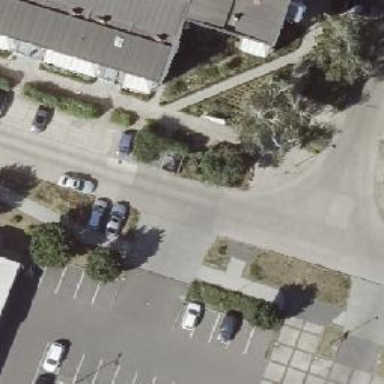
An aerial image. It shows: Residential road with concrete surface. There is separate sidewalk.